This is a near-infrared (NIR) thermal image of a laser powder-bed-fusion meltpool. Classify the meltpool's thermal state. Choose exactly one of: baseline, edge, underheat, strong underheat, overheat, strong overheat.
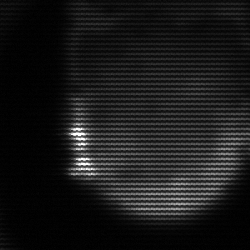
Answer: edge